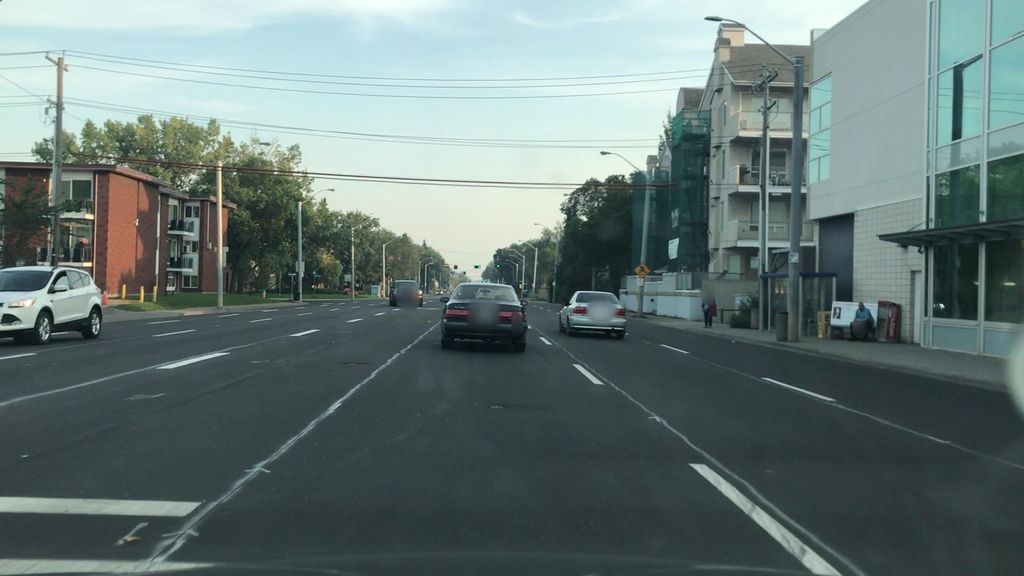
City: edmonton